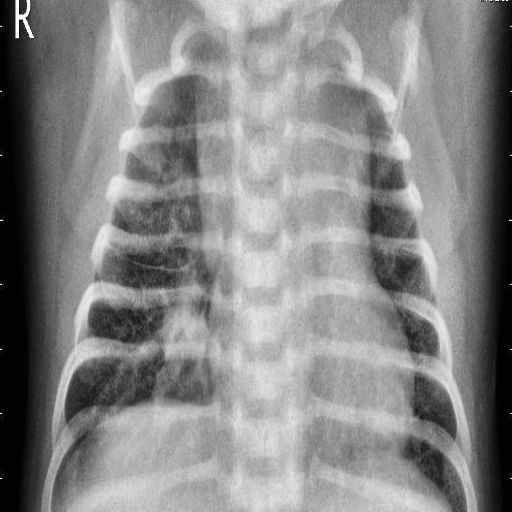
Finding: PNEUMONIA